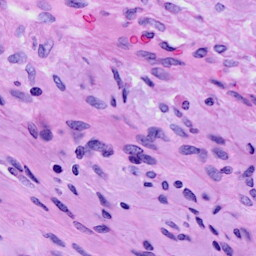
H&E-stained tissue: Cervix